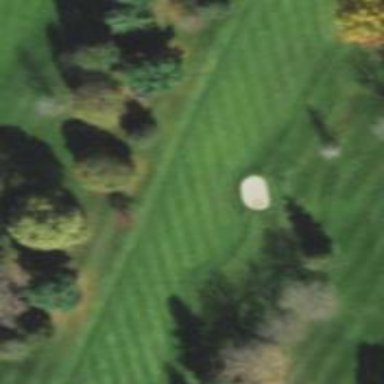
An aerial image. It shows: Golf hole.